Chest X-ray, PA view. Patient: 14 years old, sex M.
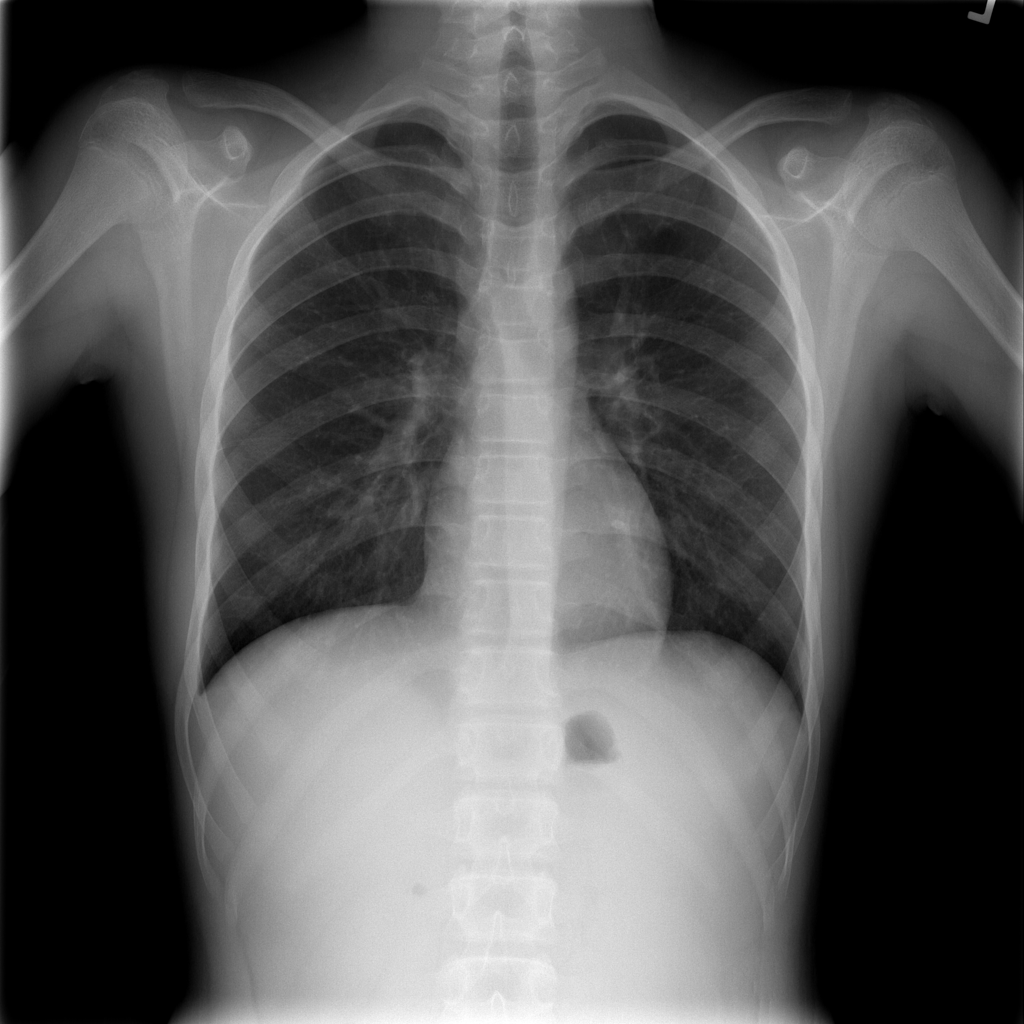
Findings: No Finding